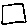
Label: square